Question: I have to create an input box with the following background

So far in my code I have the code below and its not showing -> What would be the correct procedure to do this?
I also have a couple of variations of this button I have to produce and they are the following:
- A cross on the dark area of the button - I was just going to use a '<span>' tag with a class and set the graphic to that -> Would this be a good way to go?- A paper clip icon just after the curve on the left -> I was going to do the same as above -> Would this be a good way to go?
'''
<div class="innerTo">
<form action="#" method="get">
<label for="recipients">TO: </label>
<input type="search" name="recipients" id="recipients" placeholder="Recipients Names">
</form>
</div>
'''
'''
.innerBar .innerTo{
width:200px;
padding:5px 0 0 15px;
display:block;
float:left;
}
.innerBar .innerTo label{
margin:0 15px 0 0;
font-size:14px;
font-weight:bold;
color:#666666;
}
.innerBar .innerTo input[type=search] {
color: red;
}
.innerBar .recipients{
background-image:url('../images/searchBGpng.png') no-repeat;
width:192px;
height:27px;
}
'''
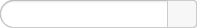
Answer: <URL>:
'''
<div class="input-container">
<input type="text" value="aaaaaaaaaaaaaaaaaa"/>
</div>
.input-container {
background: url(http://i.stack.imgur.com/0Vlc5.png) no-repeat;
width:197px;
height:28px;
}
.input-container input{
height:28px;
line-height:28px;/*results in nice text vertical alignment*/
border:none;
background:transparent;
padding:0 10px;/*don't start input text directly from the edge*/
width:148px;/*full width - grey on the side - 2*10px padding*/
}
'''
If you're planning to reuse it with different widths, you should look up the <URL>.